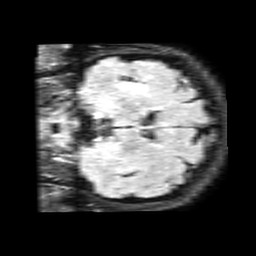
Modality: FLAIR
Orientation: coronal
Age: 44
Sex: female
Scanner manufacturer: philips
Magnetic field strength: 1.5 T
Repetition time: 6 s
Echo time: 0.1044 s